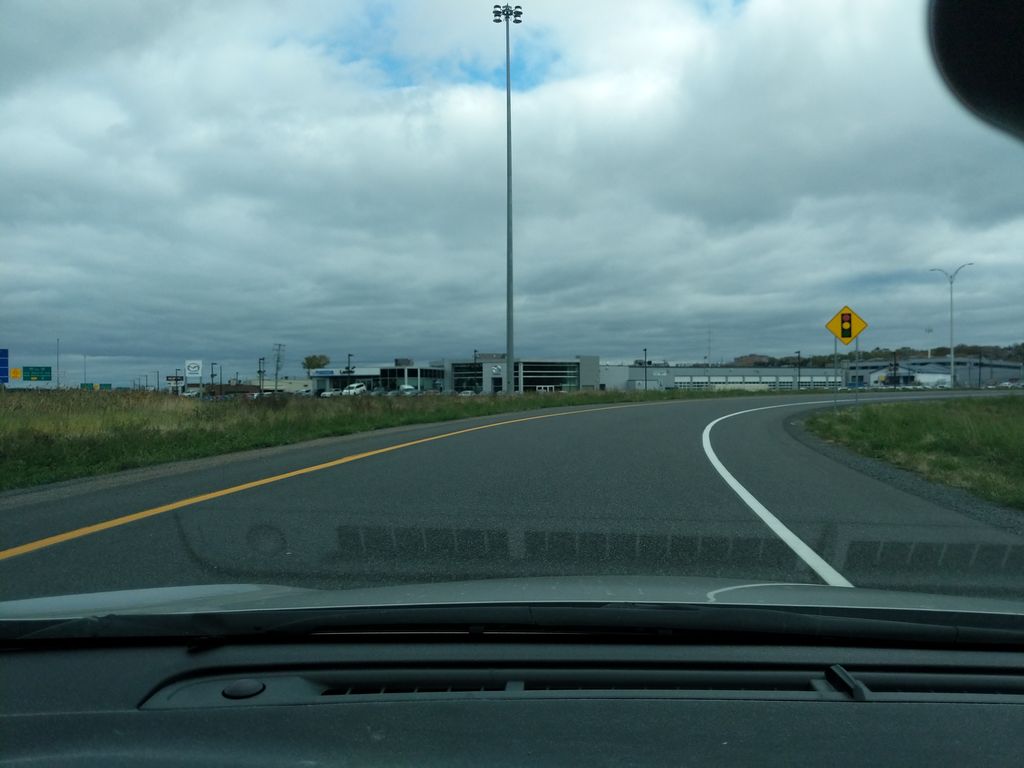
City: quebec_city